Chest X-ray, PA view. Patient: 42 years old, sex M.
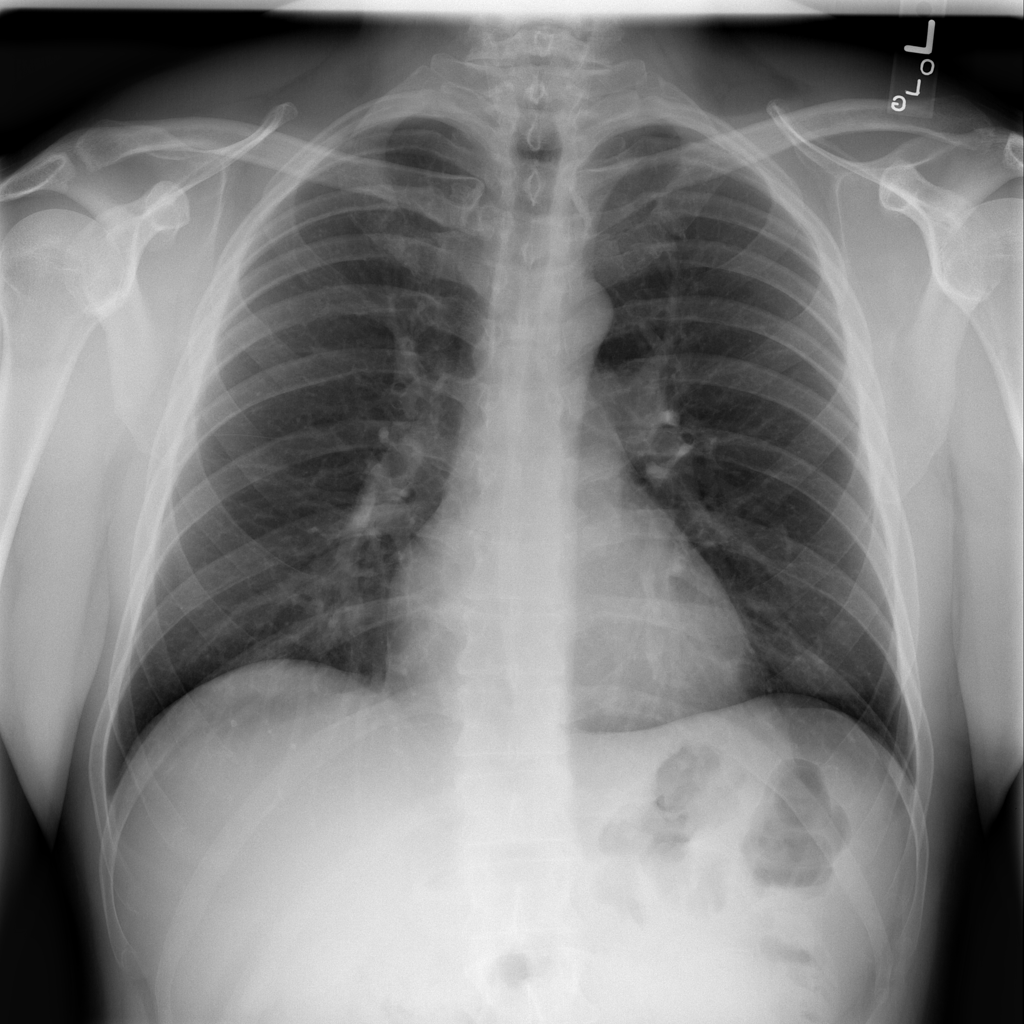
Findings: No Finding